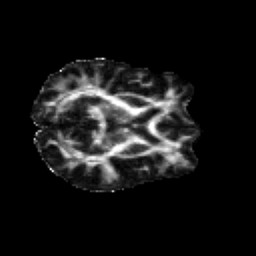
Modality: FA
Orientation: axial
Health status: healthy
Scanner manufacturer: siemens
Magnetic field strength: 3 T
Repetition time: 12 s
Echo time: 0.092 s